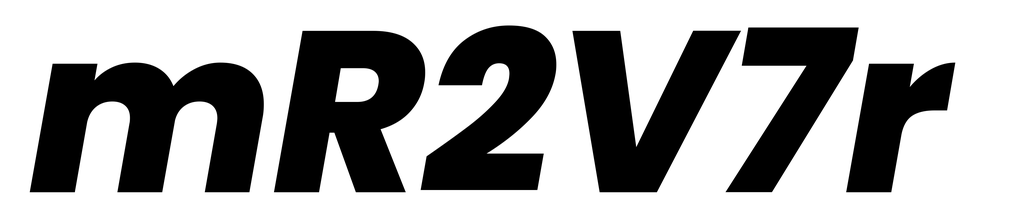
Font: Poppins-ExtraBoldItalic